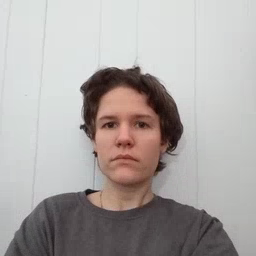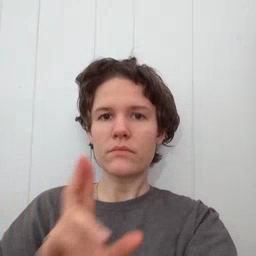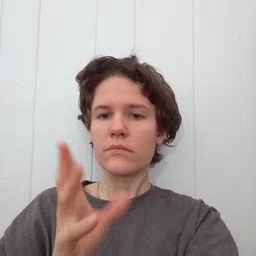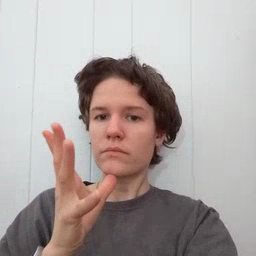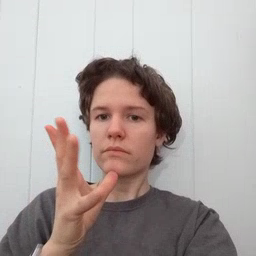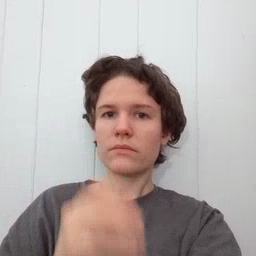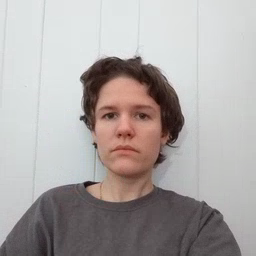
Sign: mom